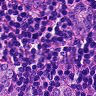
Metastatic tissue present: yes